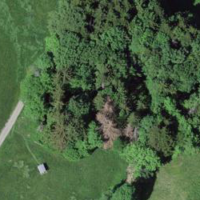
EUNIS habitat code: 41
Species observed at this site:
Symphoricarpos albus